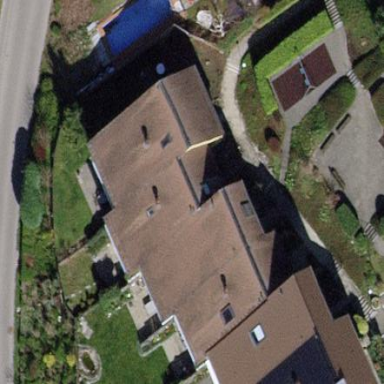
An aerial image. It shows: Terrace building.